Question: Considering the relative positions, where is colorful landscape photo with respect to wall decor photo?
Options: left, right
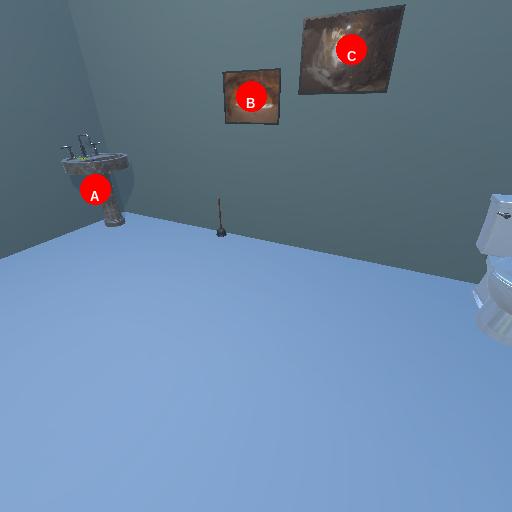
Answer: left